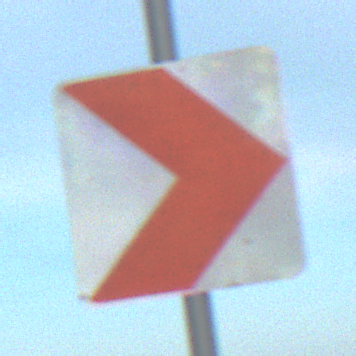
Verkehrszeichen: RichtungstafelnInKurvenKleinLinks
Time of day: SunriseSunset
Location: Outdoor (Beach)
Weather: PartlyCloudy
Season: NotSpecified
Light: Natural